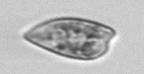
Label: Prorocentrum_dentatum